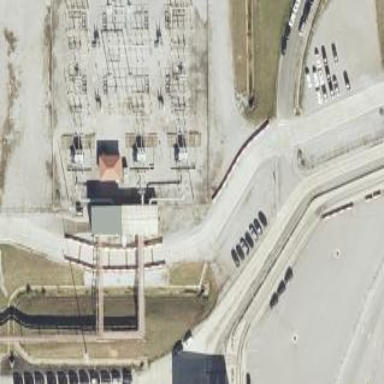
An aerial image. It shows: Industrial power substation enclosed by fence.